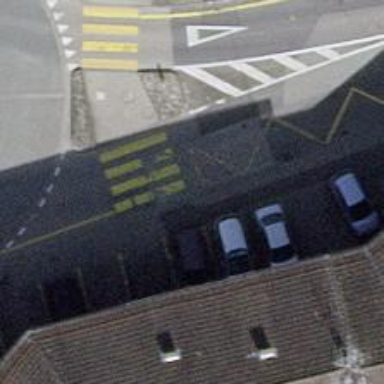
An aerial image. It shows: Footway with asphalt surface featuring zebra crossing.